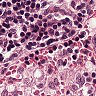
Metastatic tissue present: no